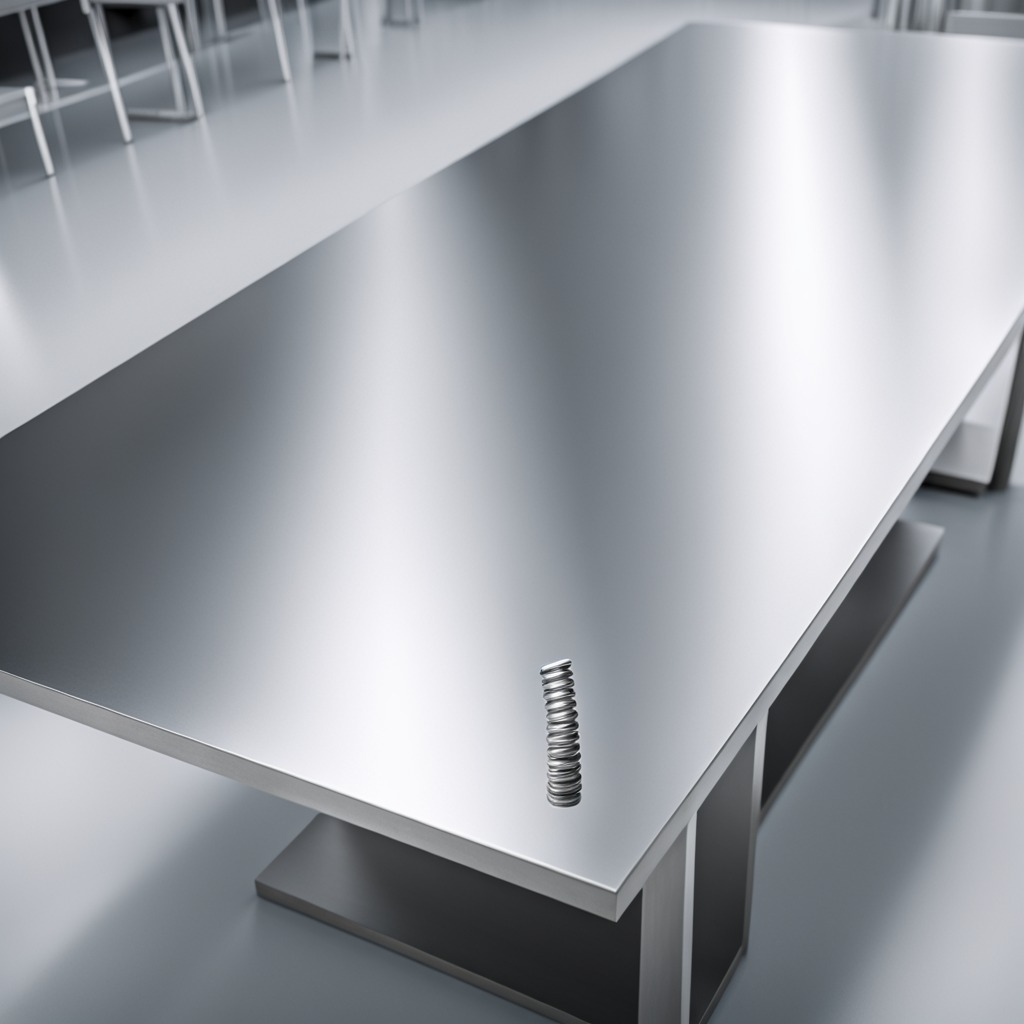
A coiled metal spring is lying on a stainless steel table in a high-end prototyping lab.